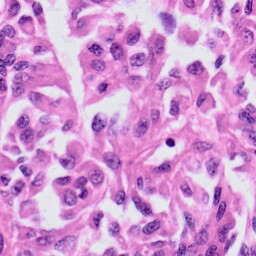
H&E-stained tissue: Skin